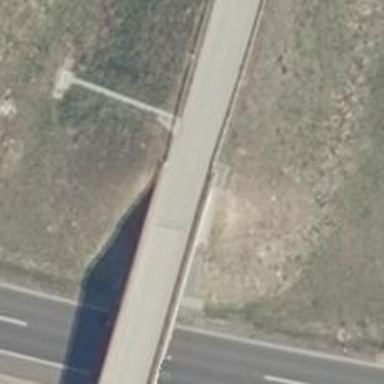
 crossing over bridge with grade1 tracktype."